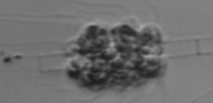
Label: Leptocylindrus_mediterraneus